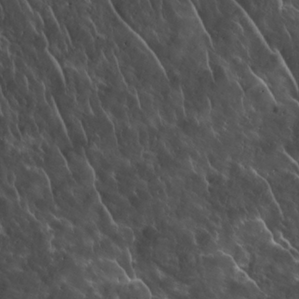
Label: non_frost